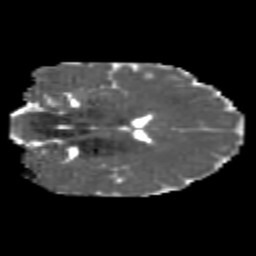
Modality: MD
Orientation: coronal
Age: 22
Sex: female
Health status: healthy
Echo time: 0.074 s